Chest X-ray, PA view. Patient: 49 years old, sex M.
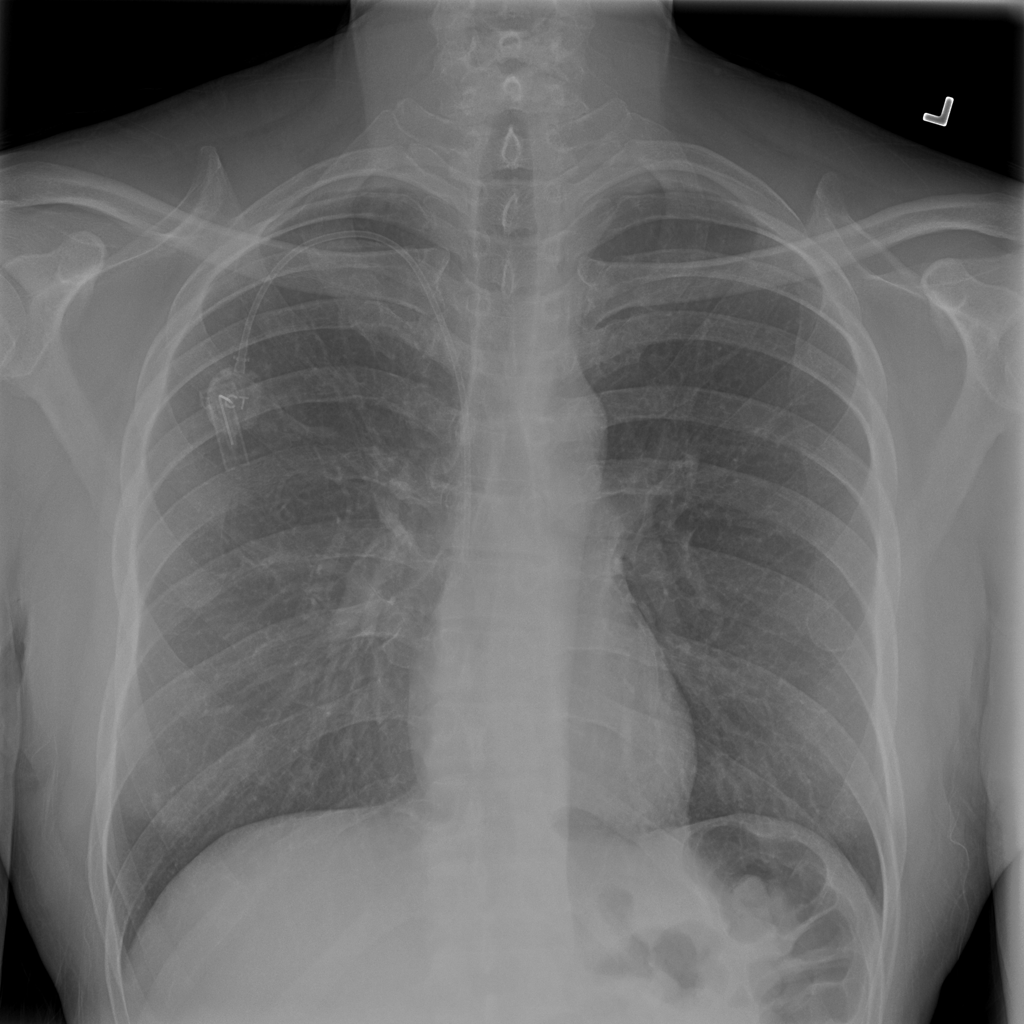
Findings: No Finding